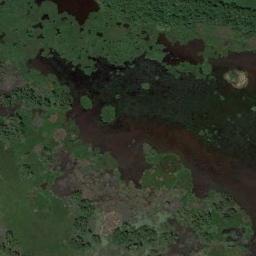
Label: wetland